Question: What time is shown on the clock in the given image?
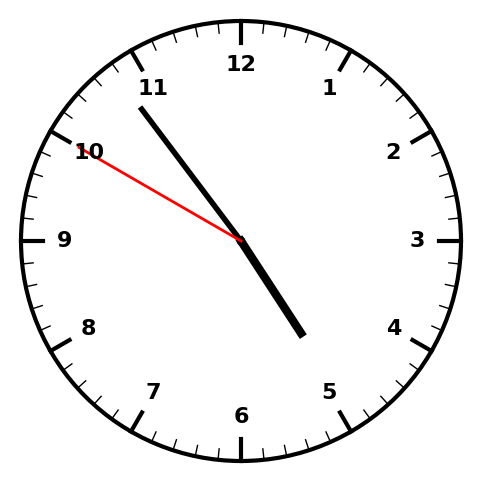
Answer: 04:53:50